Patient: sex F, age 80
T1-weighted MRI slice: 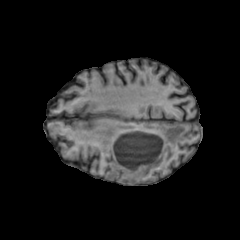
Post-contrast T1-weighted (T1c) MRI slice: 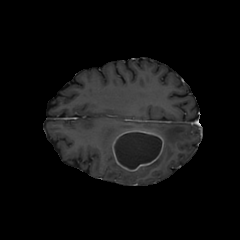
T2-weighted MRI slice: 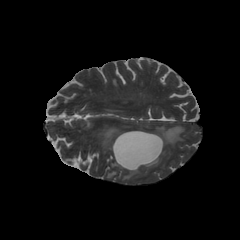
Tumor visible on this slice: yes
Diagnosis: Glioblastoma, IDH-wildtype
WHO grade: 4